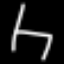
Label: chair